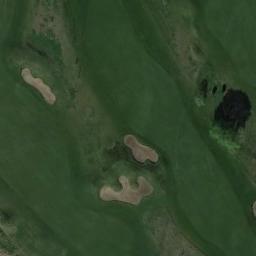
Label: golf_course